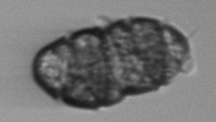
Label: Margalefidinium